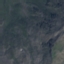
Land use / land cover: HerbaceousVegetation